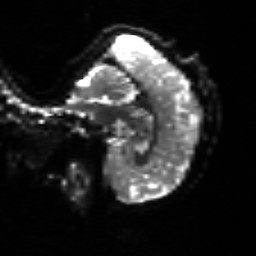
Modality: sbref
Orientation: sagittal
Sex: male
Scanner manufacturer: siemens
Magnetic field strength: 3 T
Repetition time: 5 s
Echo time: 0.071 s